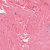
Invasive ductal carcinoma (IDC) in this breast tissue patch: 0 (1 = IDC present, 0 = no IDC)